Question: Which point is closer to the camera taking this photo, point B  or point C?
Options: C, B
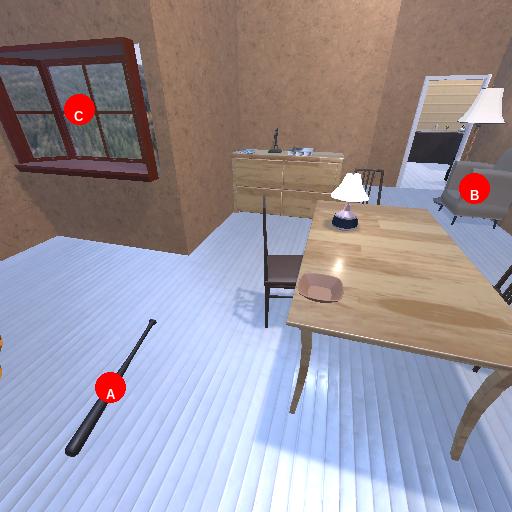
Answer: C